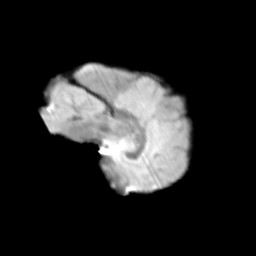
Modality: T2w
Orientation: sagittal
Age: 12
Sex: female
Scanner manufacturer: siemens
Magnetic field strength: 3 T
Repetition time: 3.8 s
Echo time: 0.07 s